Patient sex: M
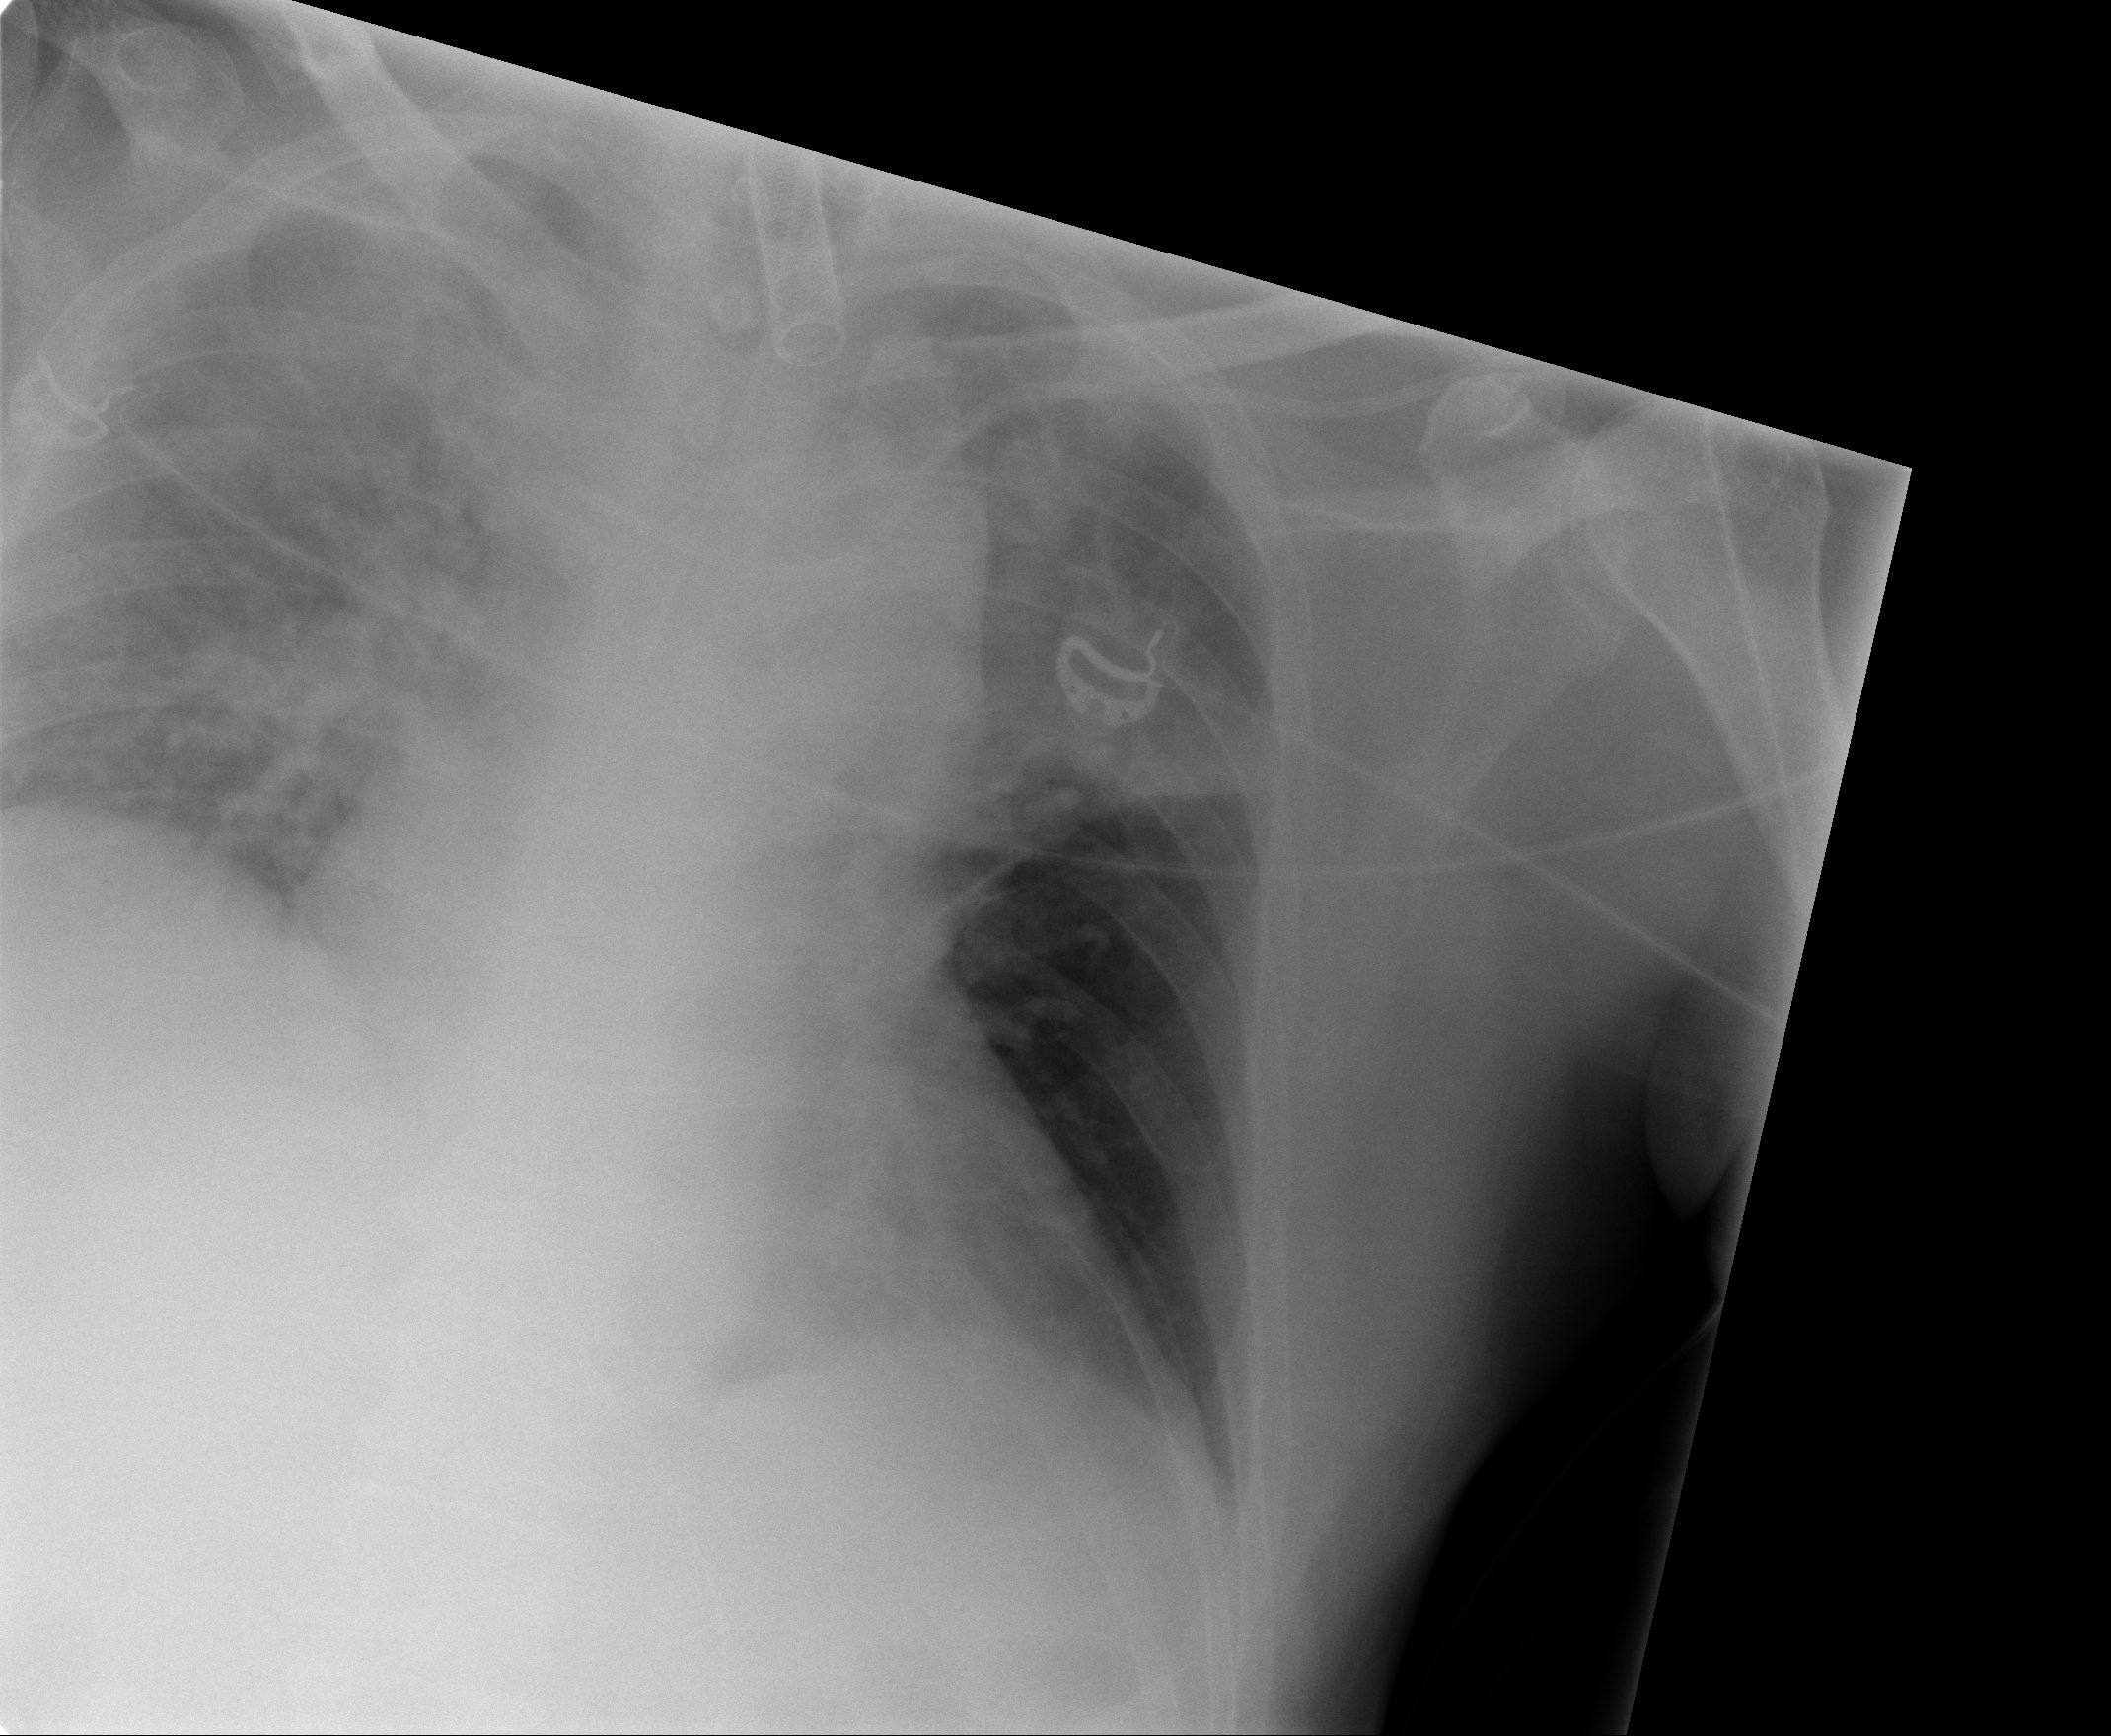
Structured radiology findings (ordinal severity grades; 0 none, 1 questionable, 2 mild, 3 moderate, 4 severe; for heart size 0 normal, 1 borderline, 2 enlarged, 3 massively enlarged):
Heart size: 0
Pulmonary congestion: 0
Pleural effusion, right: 0
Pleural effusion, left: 0
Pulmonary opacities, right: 4
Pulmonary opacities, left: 3
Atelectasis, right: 3
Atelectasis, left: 3